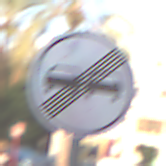
Verkehrszeichen: EndeUeberholverbot
Umgebung: Outdoor, Urban
Tageszeit: SunriseSunset
Wetter: PartlyCloudy
Licht: Natural
Jahreszeit: NotSpecified
Kontrast: LowContrast